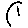
Label: smiley face